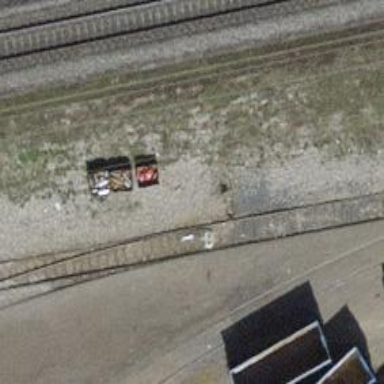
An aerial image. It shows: Railway switch.